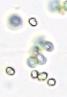
Label: Phaeocystis